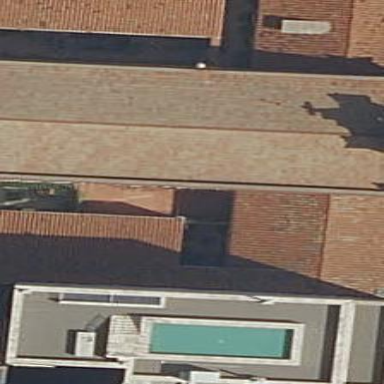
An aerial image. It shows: Beautiful church building.